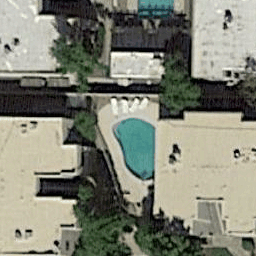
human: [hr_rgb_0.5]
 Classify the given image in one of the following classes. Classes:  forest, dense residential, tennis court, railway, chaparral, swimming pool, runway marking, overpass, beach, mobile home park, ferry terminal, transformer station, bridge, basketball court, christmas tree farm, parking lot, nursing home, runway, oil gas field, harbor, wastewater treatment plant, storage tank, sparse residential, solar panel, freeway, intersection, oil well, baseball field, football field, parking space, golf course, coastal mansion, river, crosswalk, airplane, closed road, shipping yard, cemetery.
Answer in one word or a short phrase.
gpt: swimming pool